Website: walmart
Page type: payment
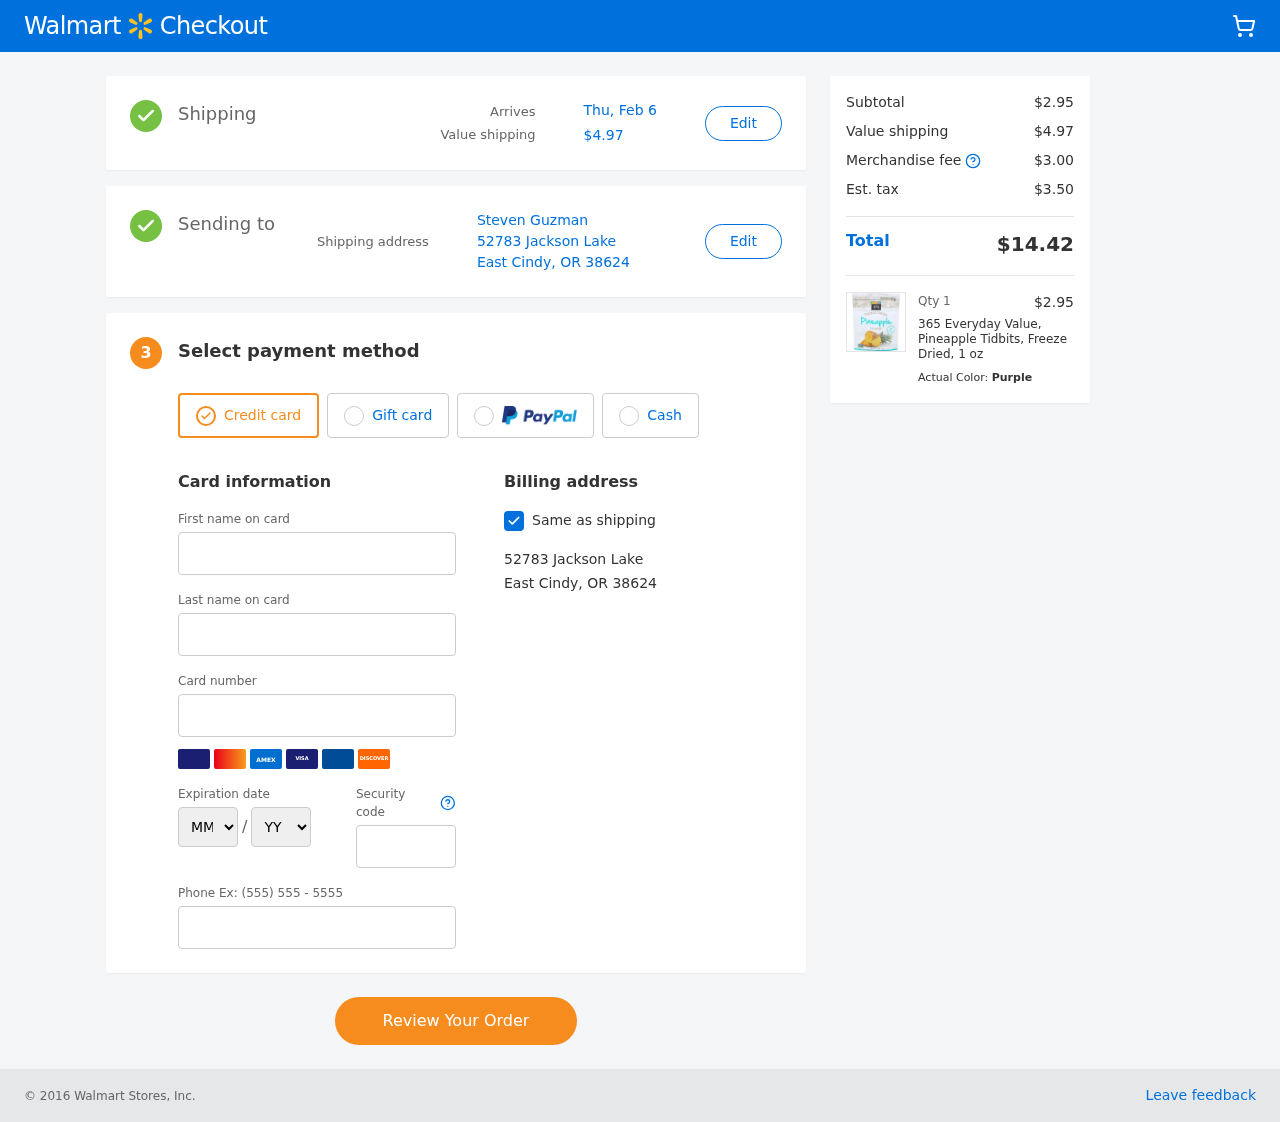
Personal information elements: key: PII_CARD_EXPIRY_MONTH
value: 10
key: PII_CARD_EXPIRY_YEAR
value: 27
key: PII_CITY_STATE_ZIP
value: East Cindy, OR 38624
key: PII_FULLNAME
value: Steven Guzman
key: PII_STREET
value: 52783 Jackson Lake
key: PII_FIRSTNAME
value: Steven
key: PII_LASTNAME
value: Guzman
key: PII_CARD_NUMBER
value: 6011 4802 3825 9152
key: PII_CARD_CVV
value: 902
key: PII_PHONE
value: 6428855039
Product elements: key: PRODUCT1_NAME
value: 365 Everyday Value, Pineapple Tidbits, Freeze Dried, 1 oz
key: PRODUCT1_PRICE
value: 2.95
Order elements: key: ORDER_DELIVERY_DATE
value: Thu, Feb 6
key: ORDER_SHIPPING_COST
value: $4.97
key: ORDER_SUBTOTAL
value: $2.95
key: ORDER_MERCHANDISE_FEE
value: $3.00
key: ORDER_TAX
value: $3.50
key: ORDER_TOTAL
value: $14.42
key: ORDER_NUM_ITEMS
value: Qty 1